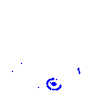
Particle: electron